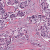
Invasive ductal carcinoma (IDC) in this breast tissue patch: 1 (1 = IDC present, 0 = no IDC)